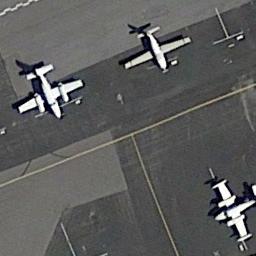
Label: airplane